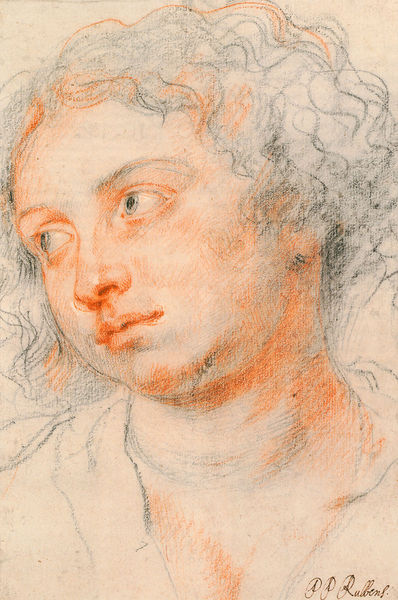
Titel: Kopf einer jungen Frau nach links
Künstler: Peter Paul Rubens
Institution: Wien, Albertina
Schlagwörter: rubens, mädchen, frau, mund, nase, orange, zeichnung, blick, rot, jung, augen, gesicht, hals, portrait, haare, kind, locken, traurig